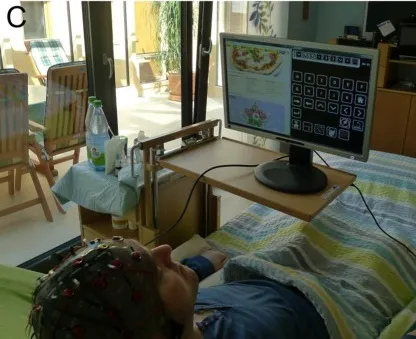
End user 5 during testing of the prototype. Is a picture taken on day 2 of testing.
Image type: medical_photograph (skin_photograph)